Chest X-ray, PA view. Patient: 30 years old, sex F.
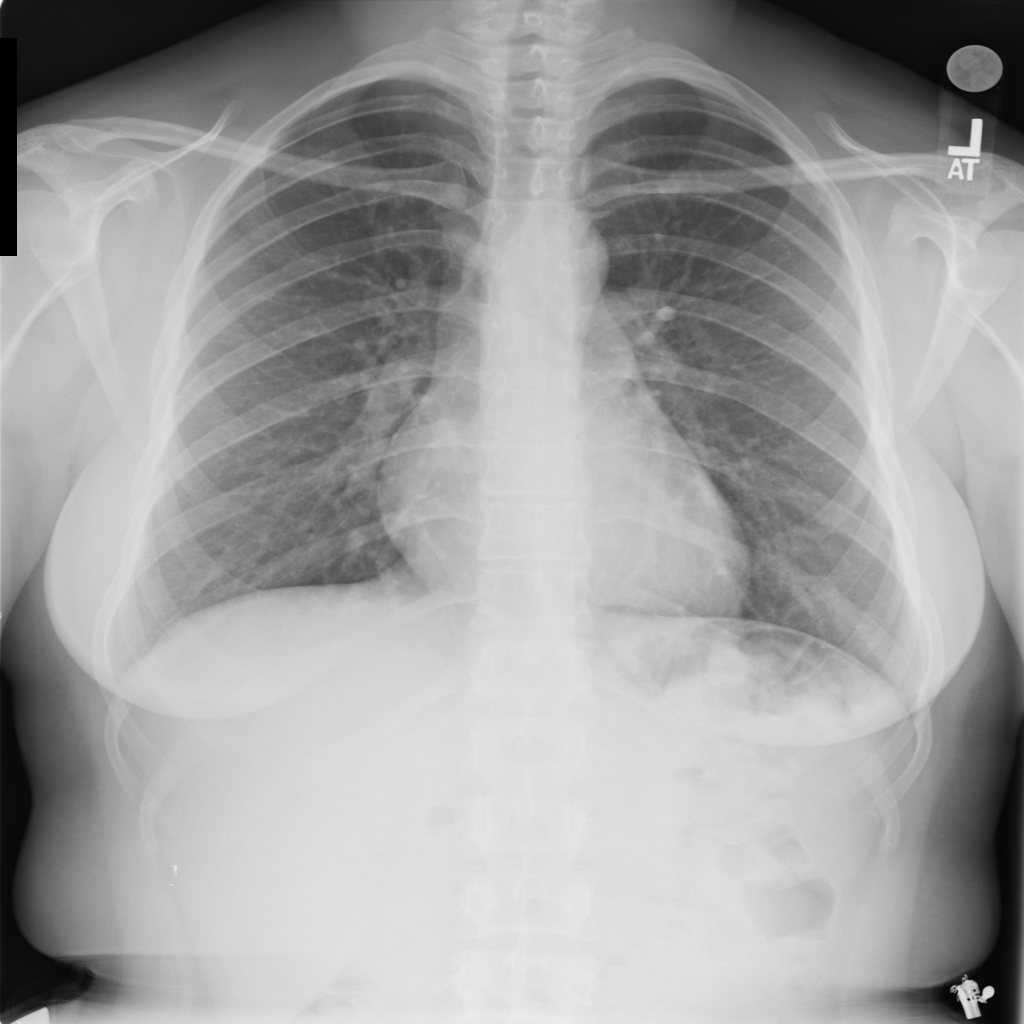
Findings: No Finding